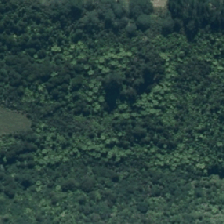
Land cover: broadleaved_indigenous_hardwood